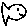
Label: fish